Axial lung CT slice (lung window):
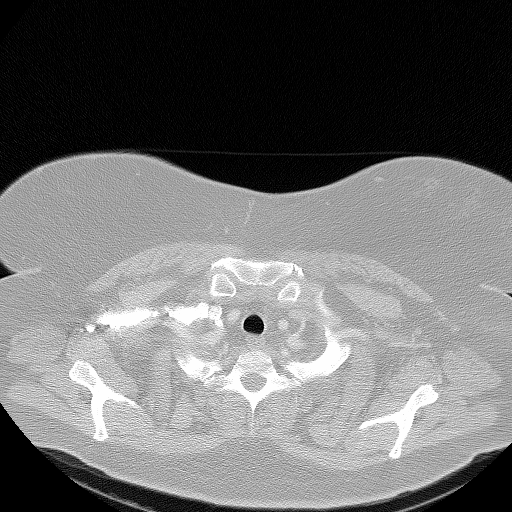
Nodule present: no